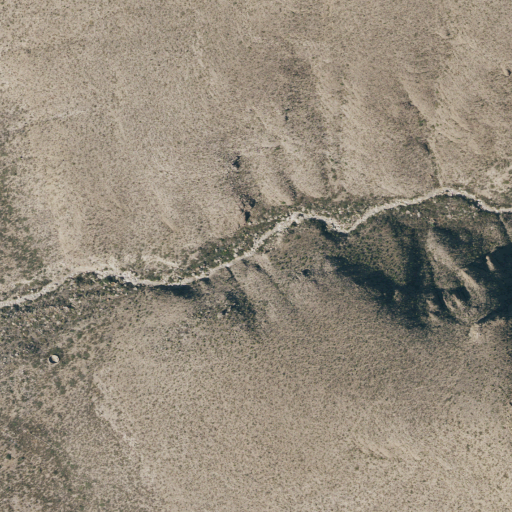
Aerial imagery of valley in Texas named Bone Canyon containing only shrub